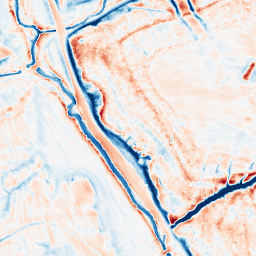
Category: edge_preserving
Decomposition family: anisotropic_diffusion
Decomposition parameters: iterations: 50
kappa: 30
gamma: 0.2
Upsampling method: quintic
Upsampling parameters: scale: 8
Upsampling scale: 8